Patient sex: M
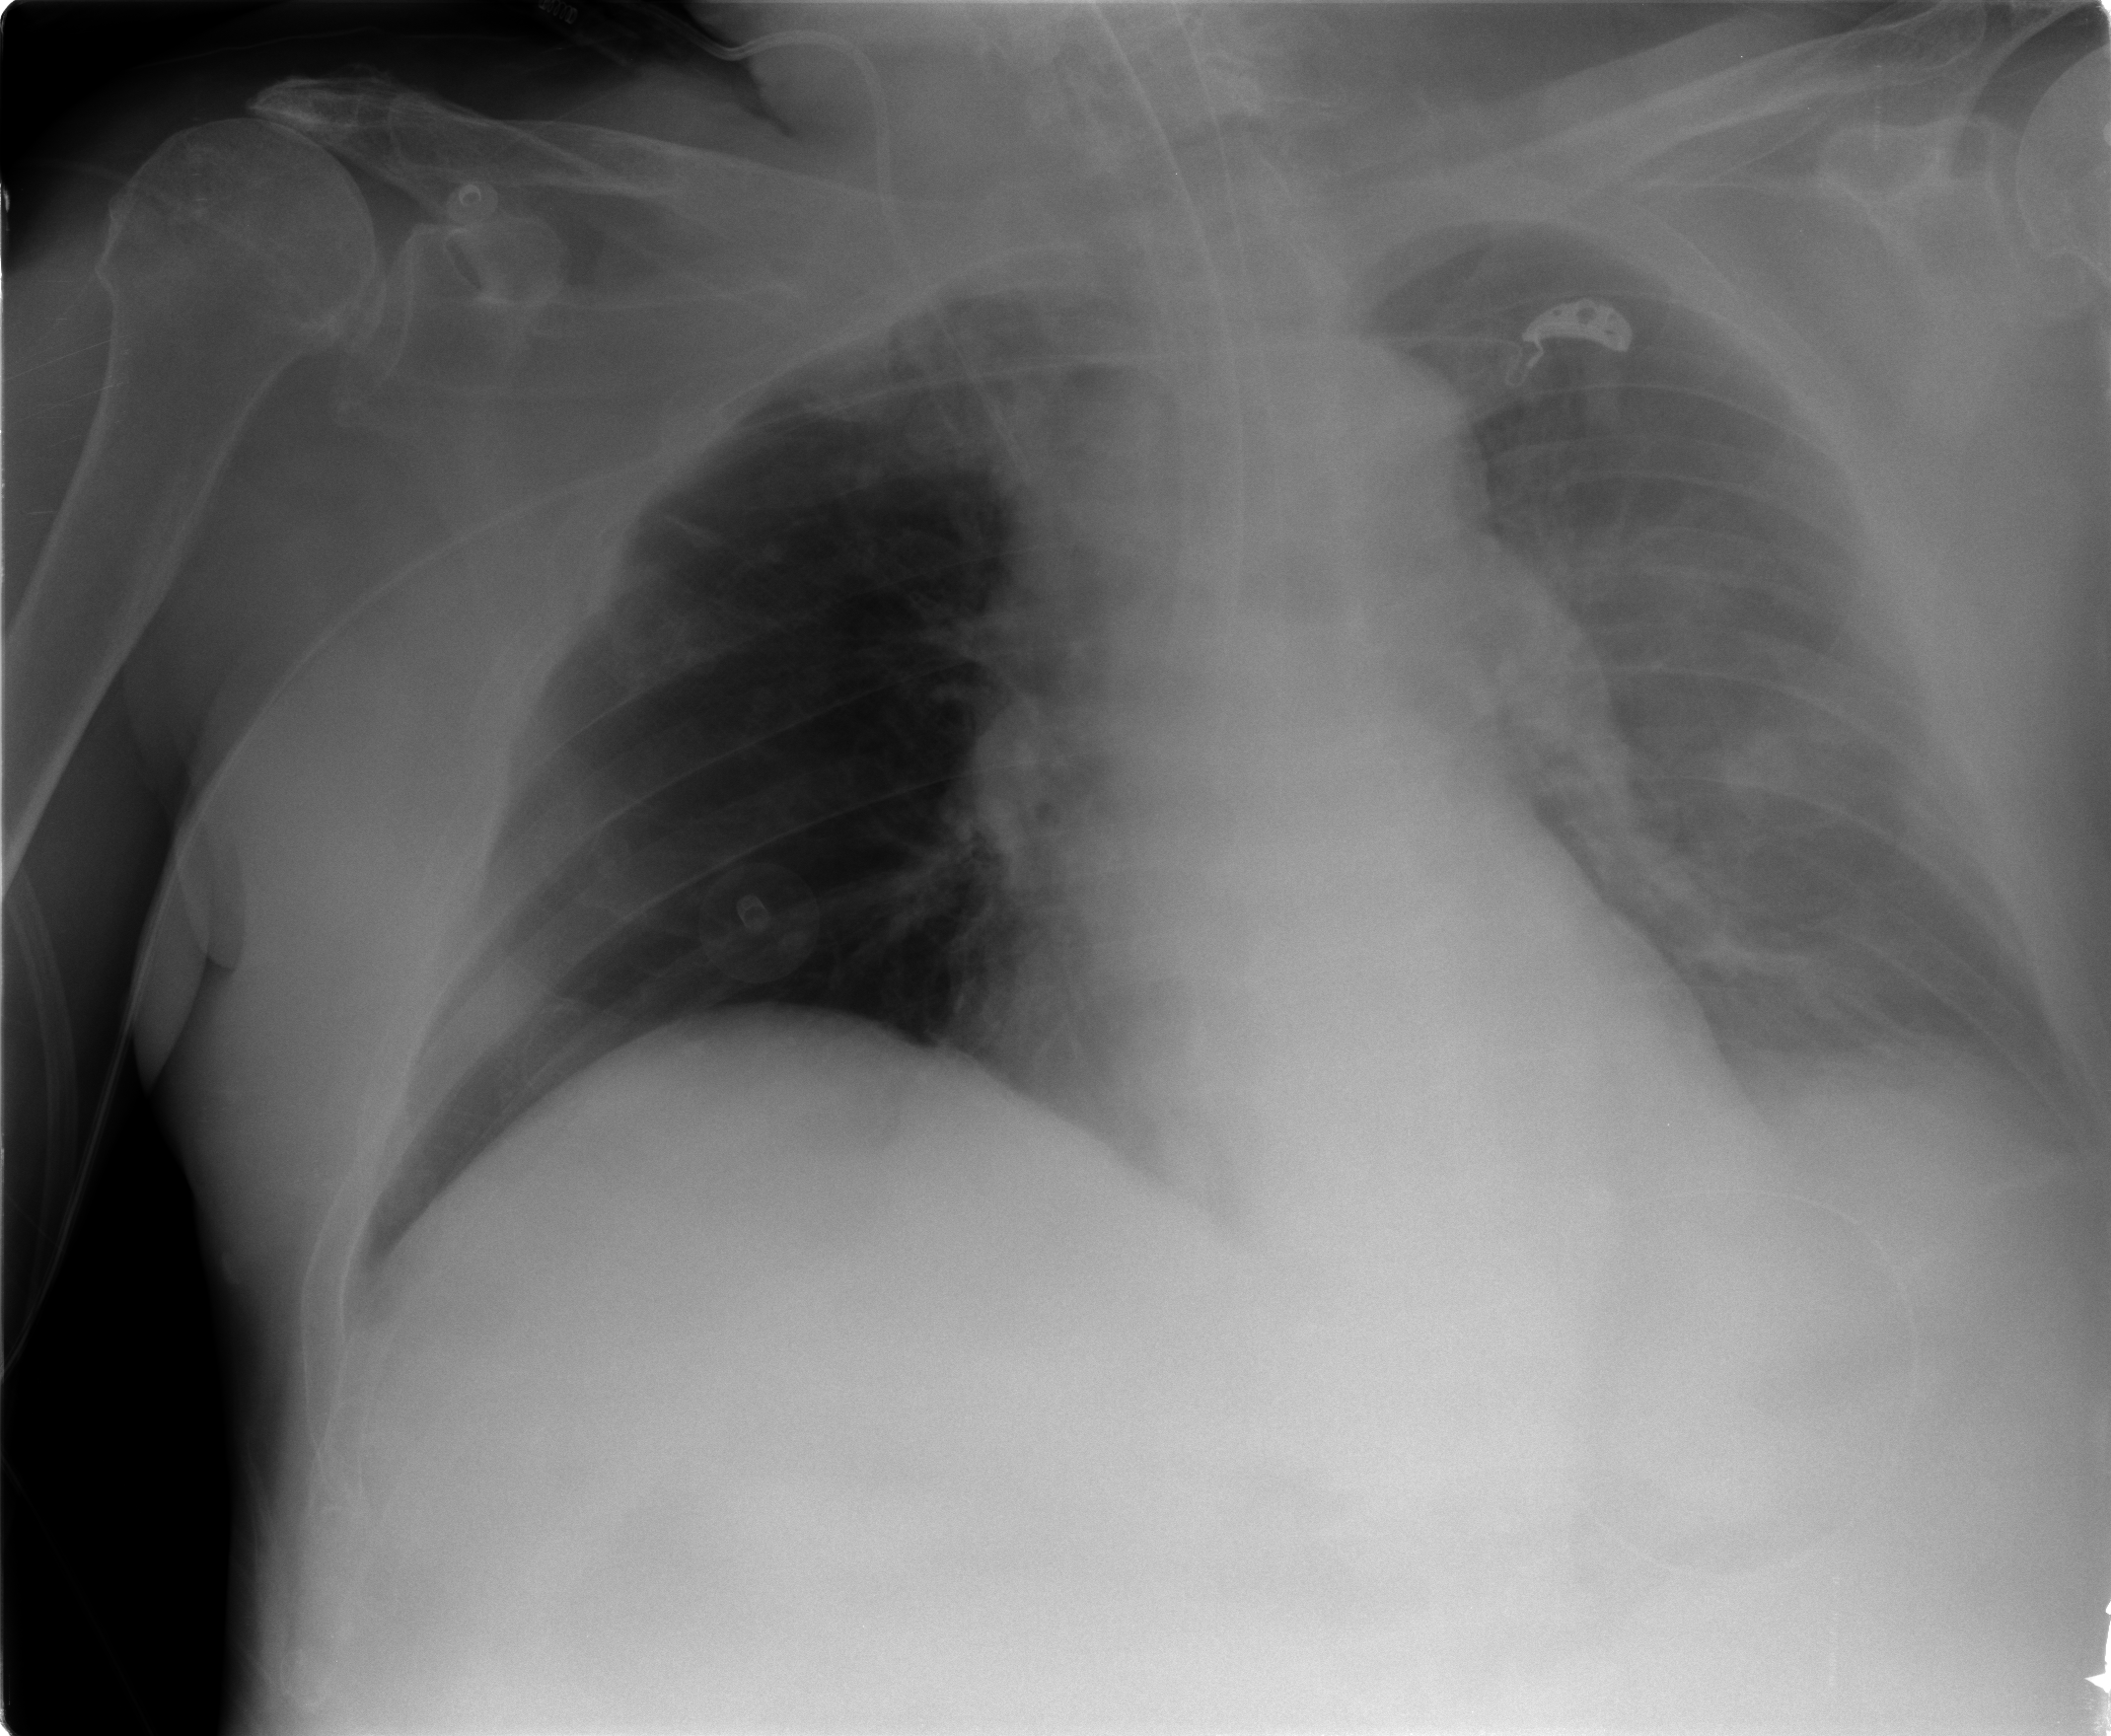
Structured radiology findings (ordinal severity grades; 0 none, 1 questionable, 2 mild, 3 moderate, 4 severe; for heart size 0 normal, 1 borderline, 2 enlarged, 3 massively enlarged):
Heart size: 2
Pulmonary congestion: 0
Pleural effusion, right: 1
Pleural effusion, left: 2
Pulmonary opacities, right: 0
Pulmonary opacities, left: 0
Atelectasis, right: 1
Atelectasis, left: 2